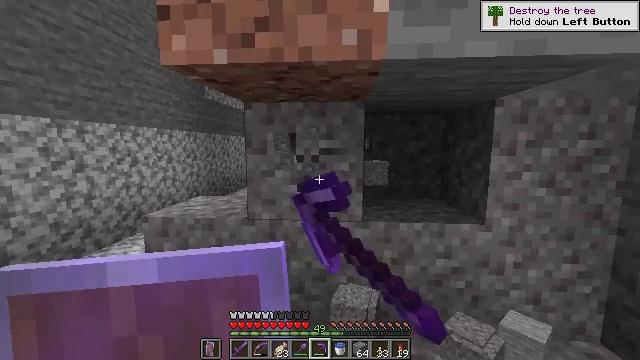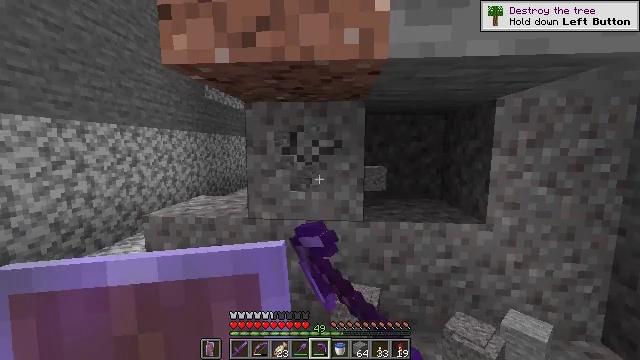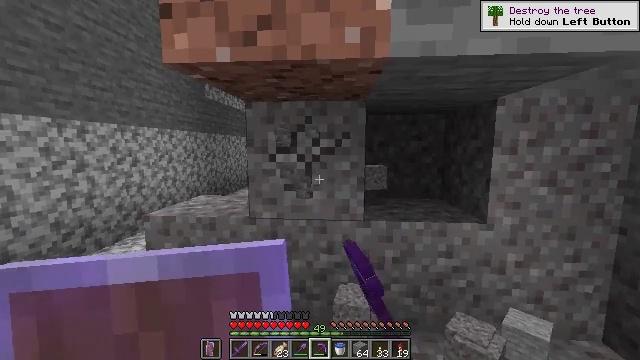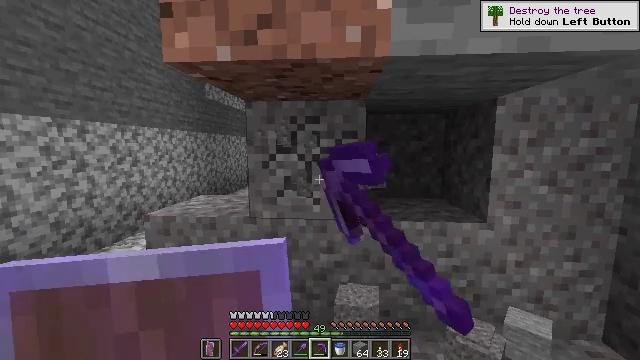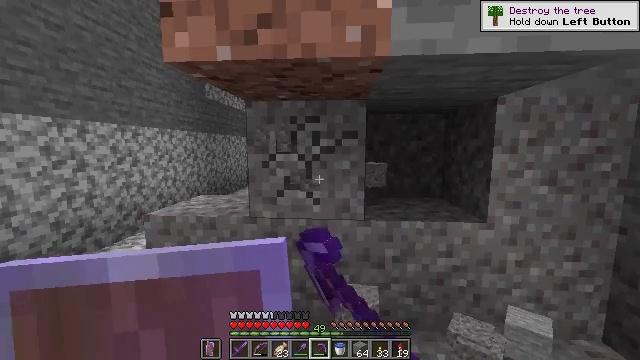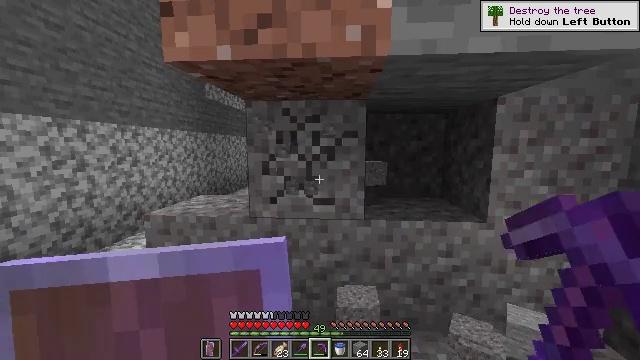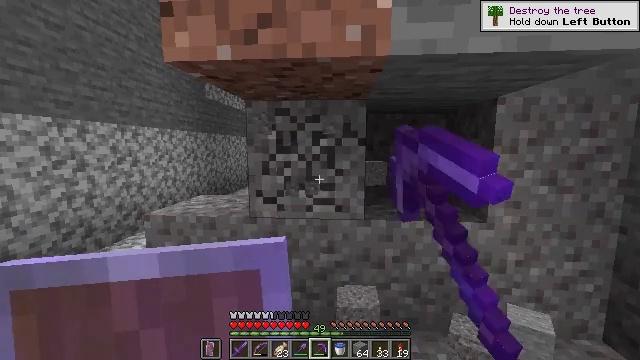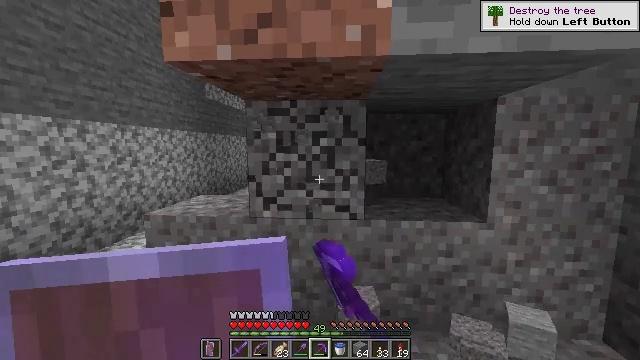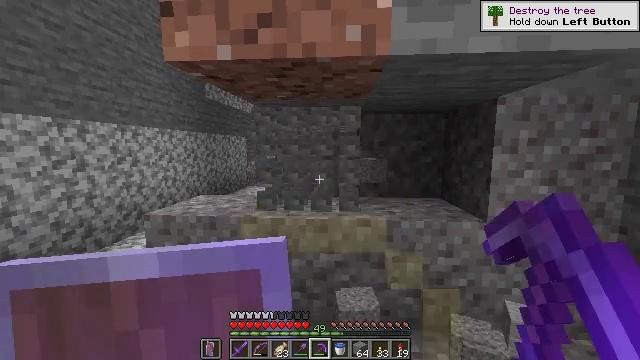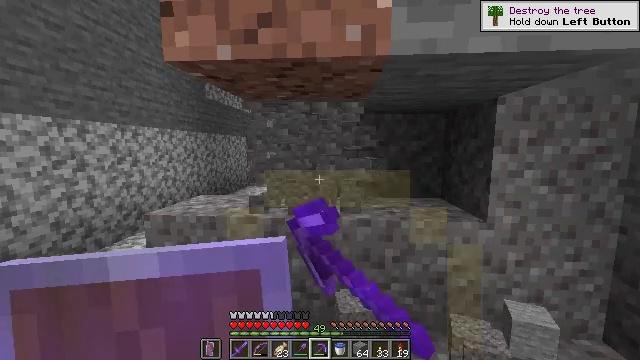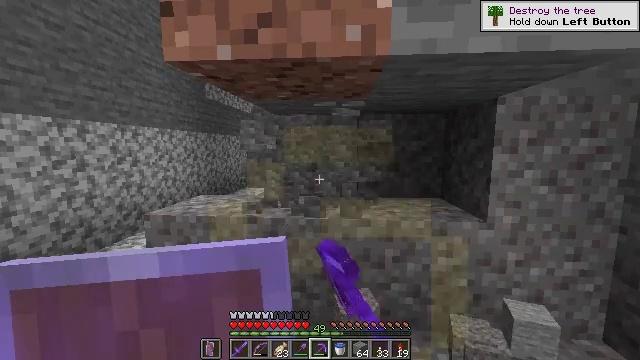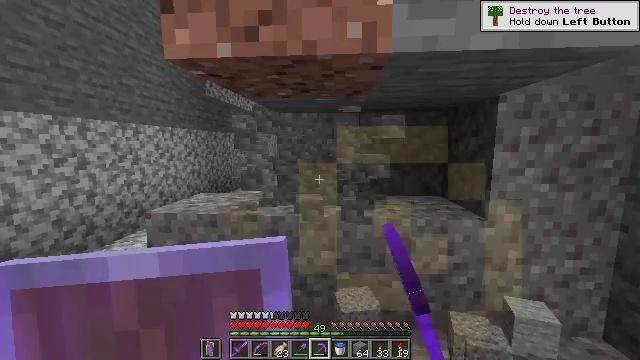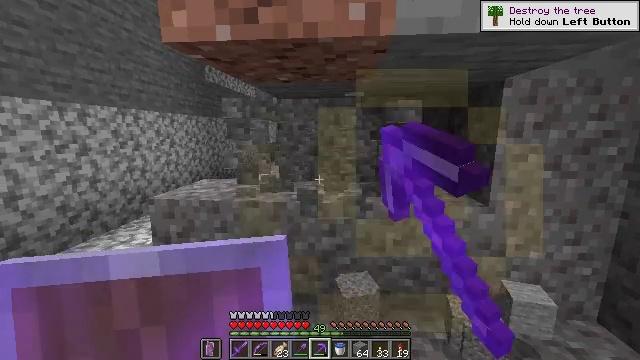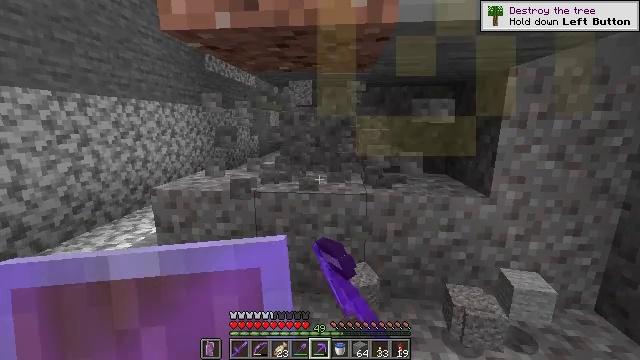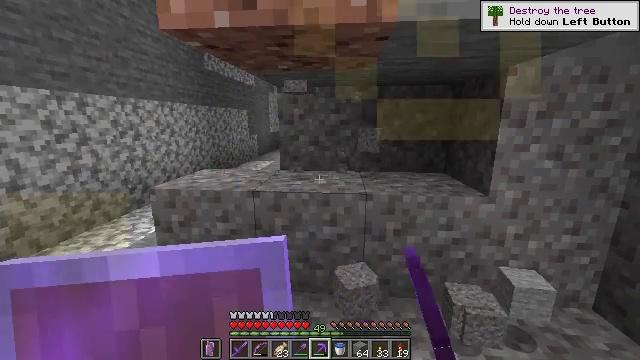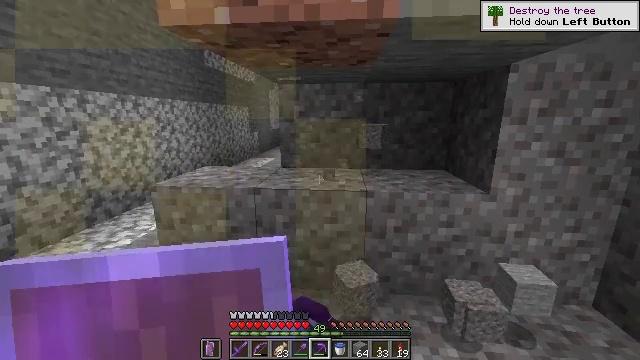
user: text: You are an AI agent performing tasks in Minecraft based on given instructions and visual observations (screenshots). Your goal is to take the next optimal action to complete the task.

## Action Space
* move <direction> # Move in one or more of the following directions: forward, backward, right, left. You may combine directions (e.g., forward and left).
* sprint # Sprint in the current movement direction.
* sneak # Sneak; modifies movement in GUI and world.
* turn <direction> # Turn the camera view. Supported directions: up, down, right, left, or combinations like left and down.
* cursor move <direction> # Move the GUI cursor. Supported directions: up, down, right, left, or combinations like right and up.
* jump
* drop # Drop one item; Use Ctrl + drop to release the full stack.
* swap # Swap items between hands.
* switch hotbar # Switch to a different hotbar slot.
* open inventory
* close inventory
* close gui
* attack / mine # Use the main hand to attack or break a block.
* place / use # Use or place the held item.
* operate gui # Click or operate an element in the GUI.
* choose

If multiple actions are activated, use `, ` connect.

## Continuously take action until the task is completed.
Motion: motion action
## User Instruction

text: Dig through gravel to clear a path.
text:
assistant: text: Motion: attack / mine
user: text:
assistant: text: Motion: attack / mine
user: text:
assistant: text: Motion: attack / mine
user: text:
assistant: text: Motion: attack / mine
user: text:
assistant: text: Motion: attack / mine
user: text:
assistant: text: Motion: attack / mine
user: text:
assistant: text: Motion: attack / mine
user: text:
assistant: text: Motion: attack / mine
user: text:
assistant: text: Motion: attack / mine
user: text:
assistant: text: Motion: attack / mine
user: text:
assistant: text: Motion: attack / mine
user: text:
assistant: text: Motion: turn down, attack / mine
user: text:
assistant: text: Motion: turn down, attack / mine
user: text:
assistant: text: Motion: attack / mine
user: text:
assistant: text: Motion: attack / mine
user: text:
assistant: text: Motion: turn down, attack / mine
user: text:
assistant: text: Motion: attack / mine
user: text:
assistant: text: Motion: attack / mine
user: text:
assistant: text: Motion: attack / mine
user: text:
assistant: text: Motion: attack / mine
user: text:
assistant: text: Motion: attack / mine
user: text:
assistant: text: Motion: attack / mine
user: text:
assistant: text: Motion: attack / mine
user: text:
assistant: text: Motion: attack / mine
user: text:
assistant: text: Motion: attack / mine
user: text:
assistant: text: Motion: attack / mine
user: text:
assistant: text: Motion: attack / mine
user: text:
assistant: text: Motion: attack / mine
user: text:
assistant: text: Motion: attack / mine
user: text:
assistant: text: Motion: attack / mine